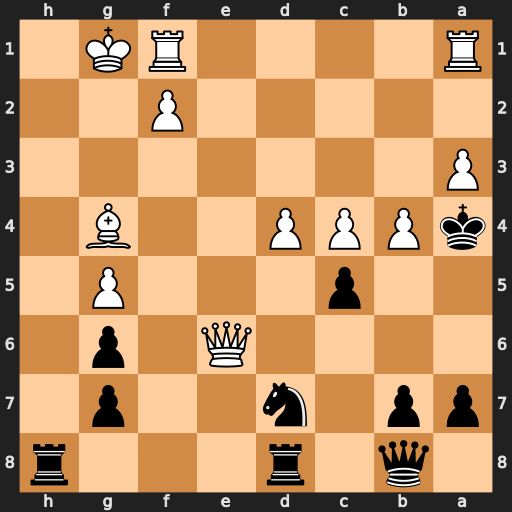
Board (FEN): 1q1r3r/pp1n2p1/4Q1p1/2p3P1/kPPP2B1/P7/5P2/R4RK1
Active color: b
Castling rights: -
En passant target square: -
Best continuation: Qh2#